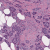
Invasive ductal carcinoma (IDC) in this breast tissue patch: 1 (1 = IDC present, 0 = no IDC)